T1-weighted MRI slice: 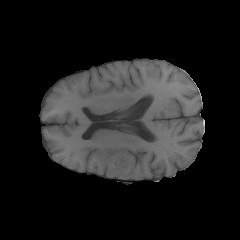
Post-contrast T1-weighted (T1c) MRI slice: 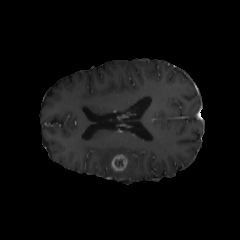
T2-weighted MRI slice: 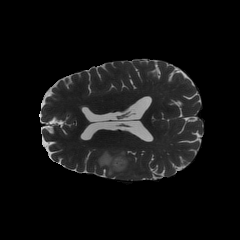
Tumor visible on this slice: yes